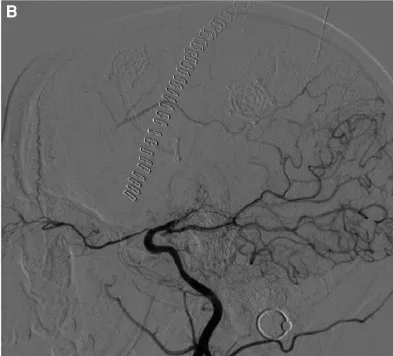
Lateral. Views, demonstrating occlusion of the left distal intracranial ICA distal to the pCoA.
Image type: radiology (x_ray)